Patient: sex F, age 58
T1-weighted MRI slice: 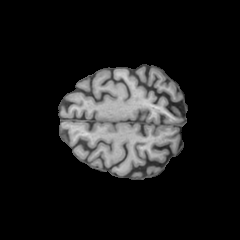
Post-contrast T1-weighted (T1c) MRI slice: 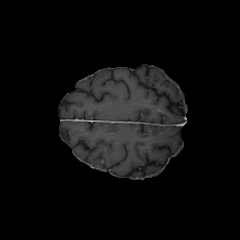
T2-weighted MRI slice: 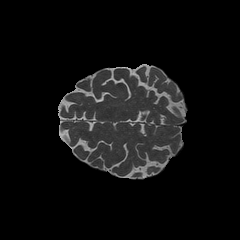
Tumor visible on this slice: no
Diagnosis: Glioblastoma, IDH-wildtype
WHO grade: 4